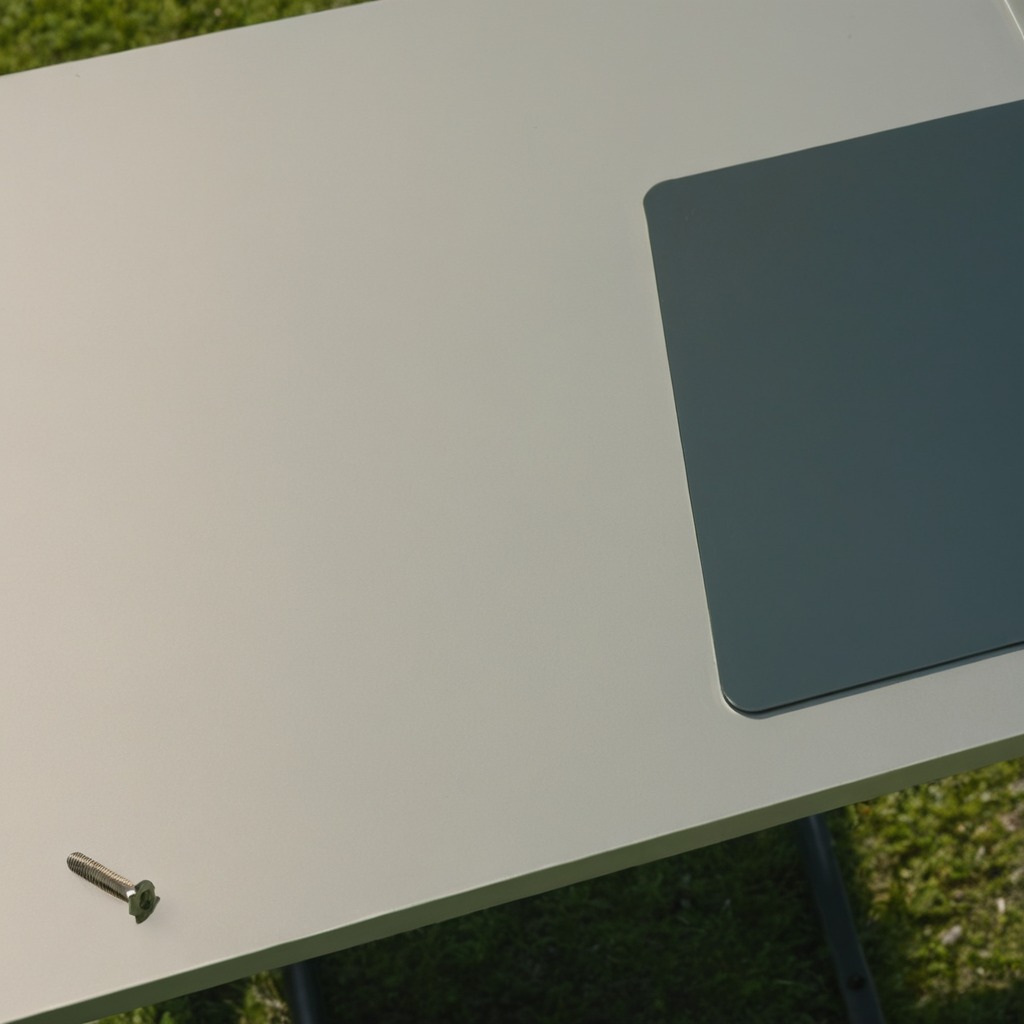
A metal screw is lying on the textured surface of a clean utility table.